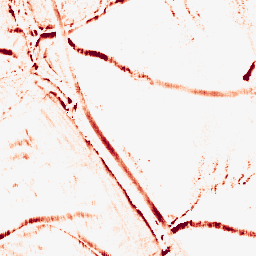
Category: morphological
Decomposition family: morphological_rect
Decomposition parameters: operation: opening
width: 5
height: 10
Upsampling method: quintic
Upsampling parameters: scale: 2
Upsampling scale: 2